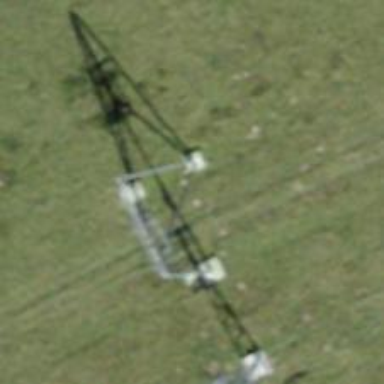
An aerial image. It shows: Pylon used for aerialway.